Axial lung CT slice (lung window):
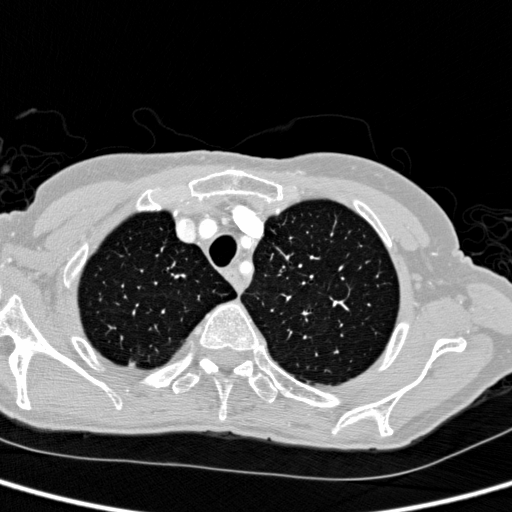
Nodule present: no